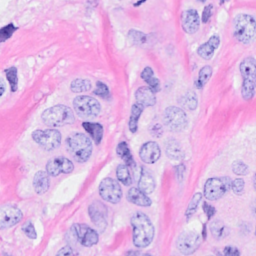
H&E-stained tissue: Breast